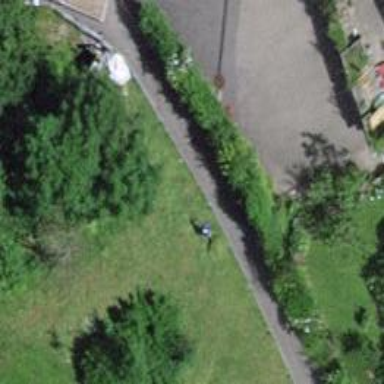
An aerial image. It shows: Hedge barrier.